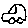
Label: car